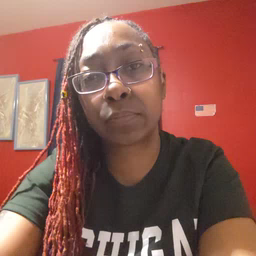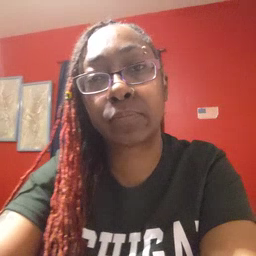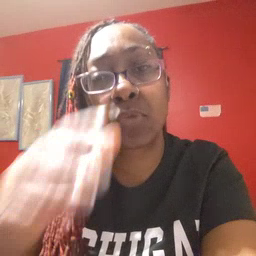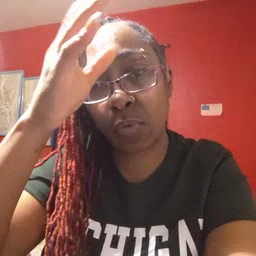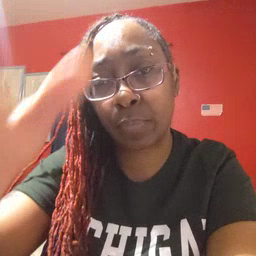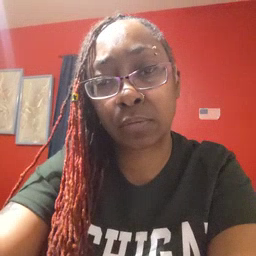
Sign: grandpa